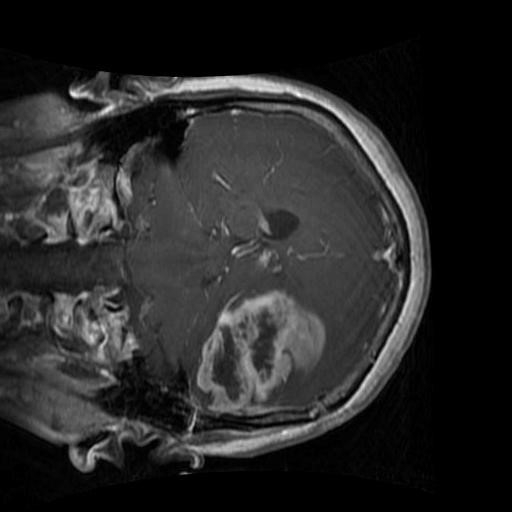
Label: brain_glioma